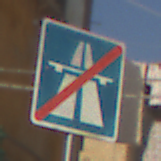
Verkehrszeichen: EndeAutbahn
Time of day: MorningAfternoon
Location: Outdoor (Urban)
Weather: Clear
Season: NotSpecified
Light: Natural